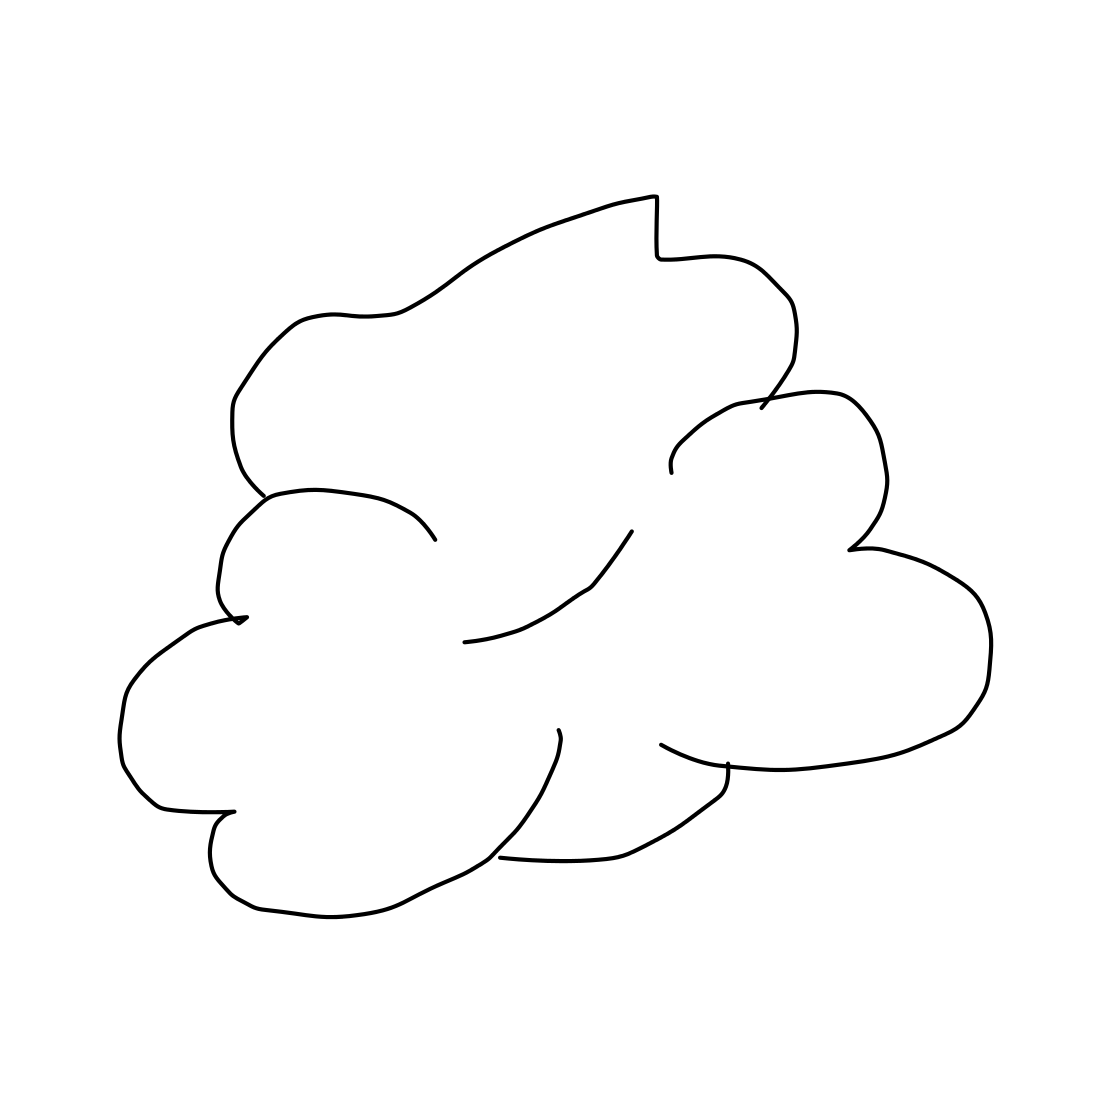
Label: cloud